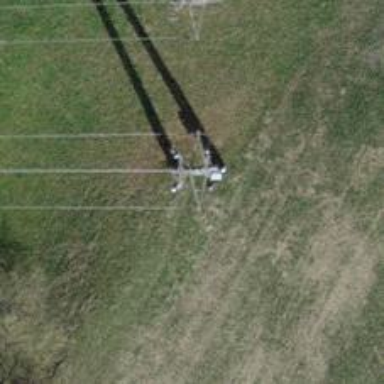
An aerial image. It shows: Power pole.